RGB frame:
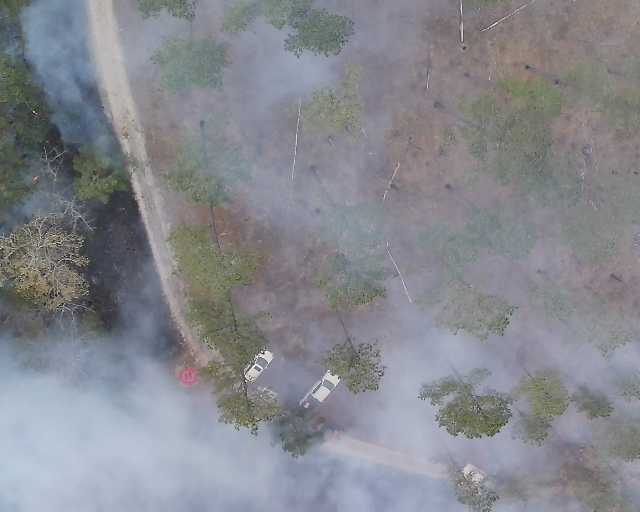
Thermal frame:
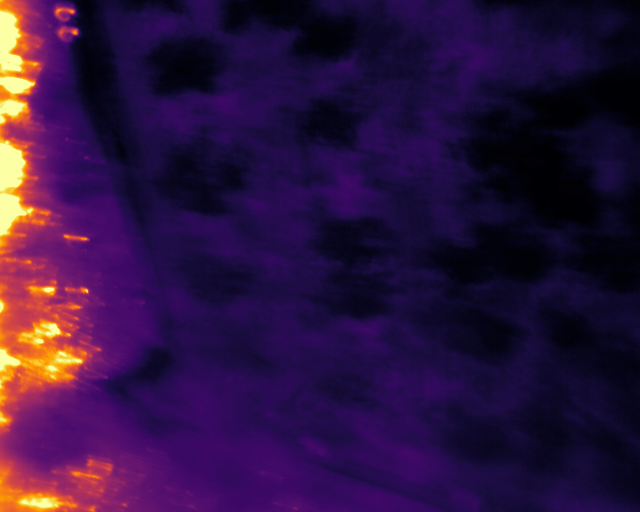
Captured: 2026-02-26 03:06:05
Pixels at or above 80 °C: 3845 (fraction of frame: 0.01173)